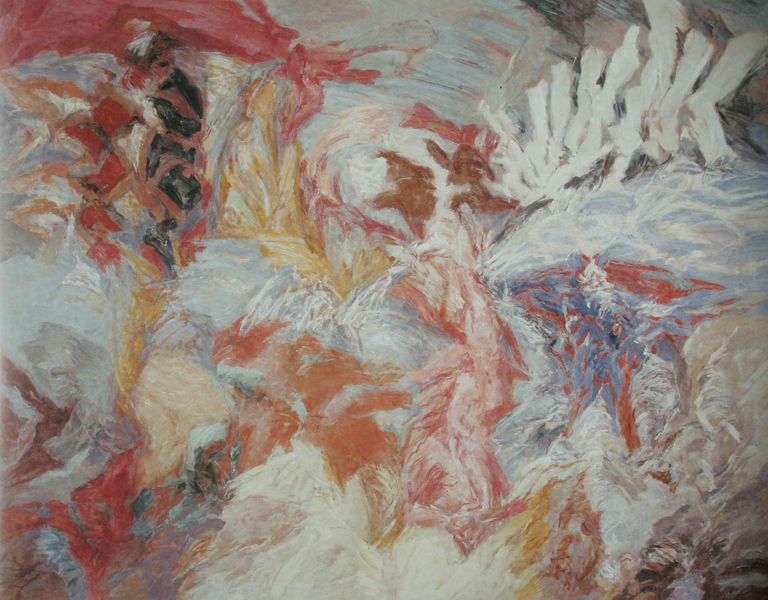
Titel: Die große Commedia dell'arte
Künstler: Hann Trier
Institution: Privatbesitz
Schlagwörter: blau, dunkel, gemälde, wasser, gelb, ocker, blumen, braun, grau, hell, licht, orange, schwarz, weiss, rot, beige, expressionismus, bild, öl, pastos, figur, rosa, chaos, hellblau, himmelblau, schnell, moderne, abstrakt, farben, flächen, modern, cremefarben, figuren, ölgemälde, aufgewühlt, sturm, unruhe, fallen, striche, punkte, fleisch, links, schraffur, strich, sturz, unruhig, postmoderne, flecke, emotion, langsam, aufgewült, rechts oben unten, zinober